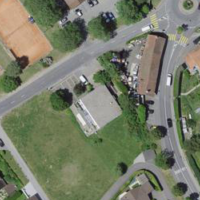
EUNIS habitat code: 55
Species observed at this site:
Impatiens parviflora